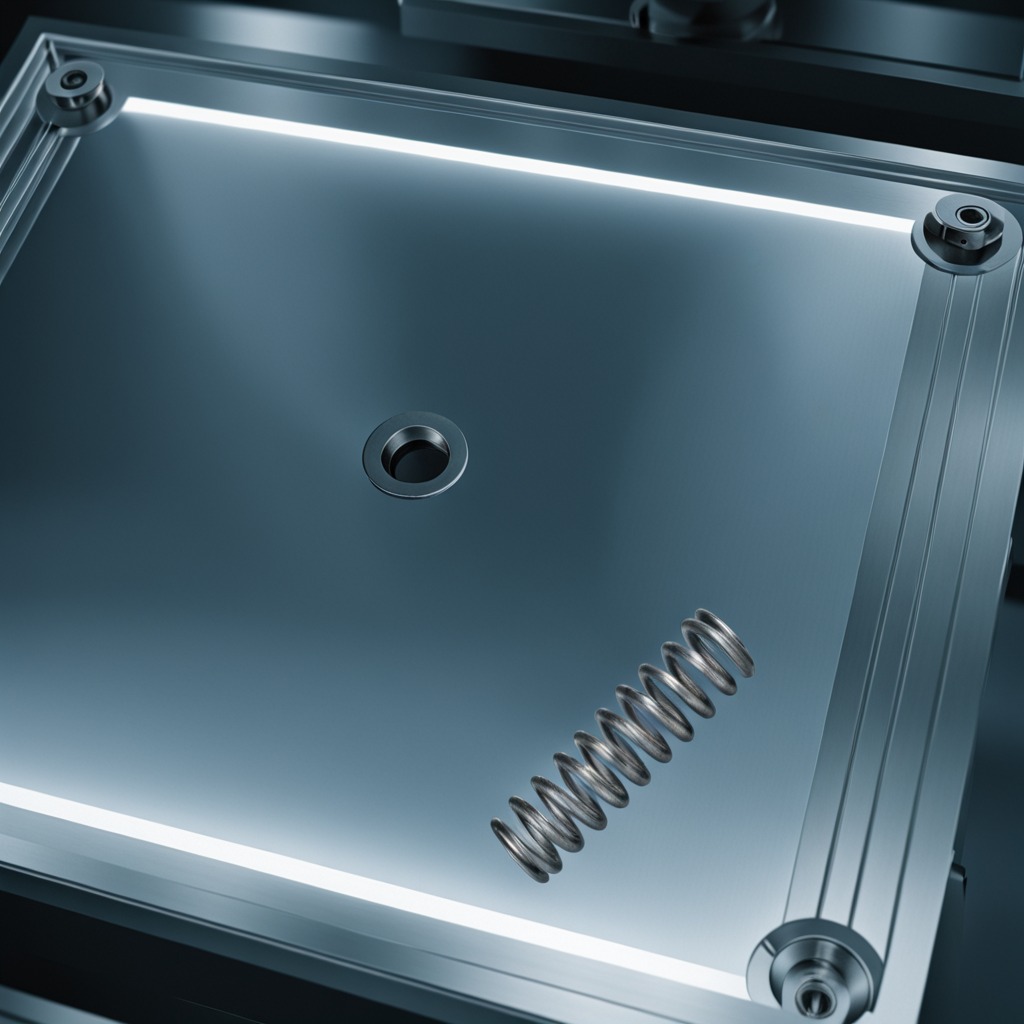
A coiled metal spring lies on a metal table in a machine shop under fluorescent lights.